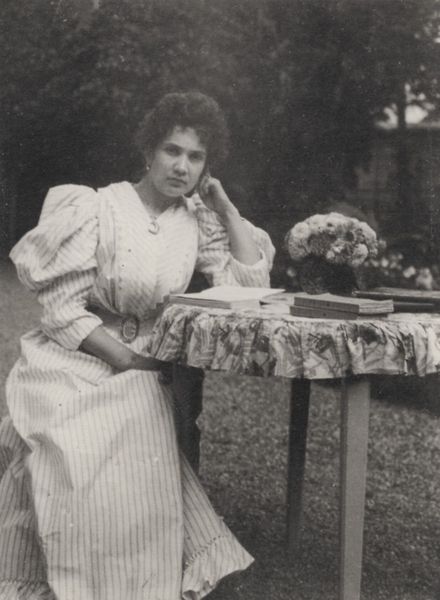
Titel: Jeanne
Künstler: Francois Emile Zola
Schlagwörter: baum, hand, himmel, laub, schatten, weiß, bäume, landschaft, sitzen, blumen, frau, frisur, grau, hintergrund, holz, kleid, licht, mund, nase, ohrring, schwarz, stuhl, tisch, blick, gras, gürtel, park, rasen, wiese, muster, arm, arme, augen, ärmel, portrait, porträt, tischbein, tischdecke, natur, büsche, haare, pose, sitzend, ohrringe, brosche, locken, puffärmel, garten, vase, taille, bücher, blumenvase, haltung, kette, mauer, ernst, lesen, sitzt, gestreift, streifen, strauss, rüschen, aufstützen, braune haare, blumenstrauss, foto, fotografie, photographie, schnalle, buch, tischbeine, schwarzweiss, denker, posieren, photo, entspannt, geblümt, abstützen, aufgestützt, lesend, graustufen, lockenkopf, aufnahme, foro, elbogen, schwrzweiss, gürtelschnalle, graten, aufstürtzen, gürtelschanlle, ungehalten, büchr, tüschen, dernker, wuschelhaare, gat, rten